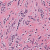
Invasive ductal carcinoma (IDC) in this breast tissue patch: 1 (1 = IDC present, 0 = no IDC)